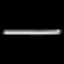
Label: line